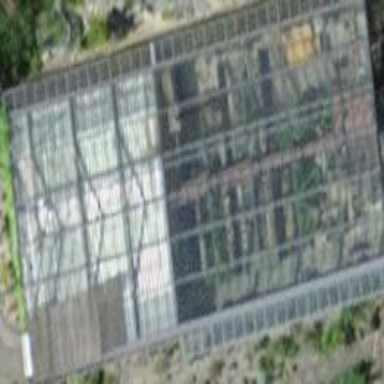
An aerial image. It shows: Greenhouse.